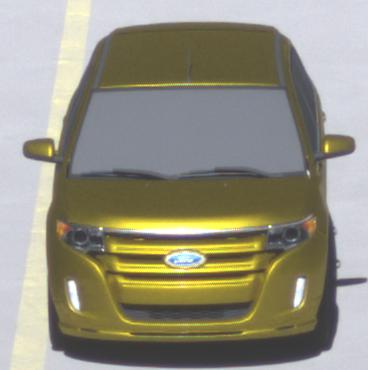
Make: Ford
Model: Edge
Detailed model: Gen. 1 Facelift
Model produced from: 2010
Model produced until: 2015
Doors: 5
Color: yellow
Road condition: dry road
Daytime: morning or afternoon
Contrast: high contrast